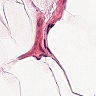
Metastatic tissue present: no